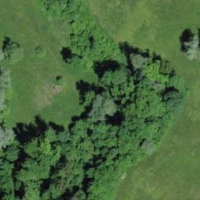
EUNIS habitat code: 24
Species observed at this site:
Eristalis tenax
Colletes hederae